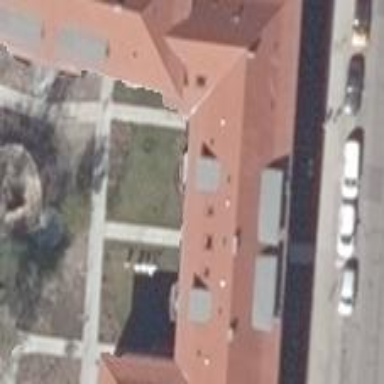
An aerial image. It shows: Historic beige building with apartments. It has hipped roof with red roof tiles.